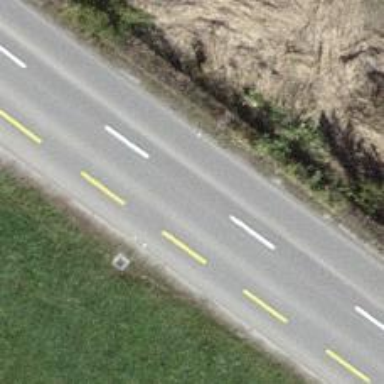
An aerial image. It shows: Secondary road with asphalt surface. There is designated cycle lane on the left side.